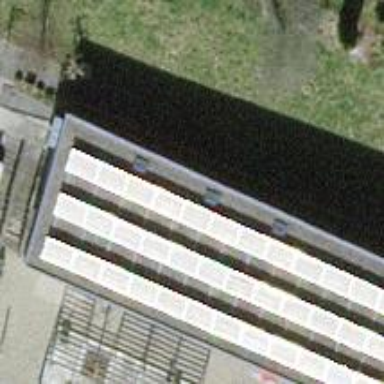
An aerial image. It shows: Solar photovoltaic panel generator.